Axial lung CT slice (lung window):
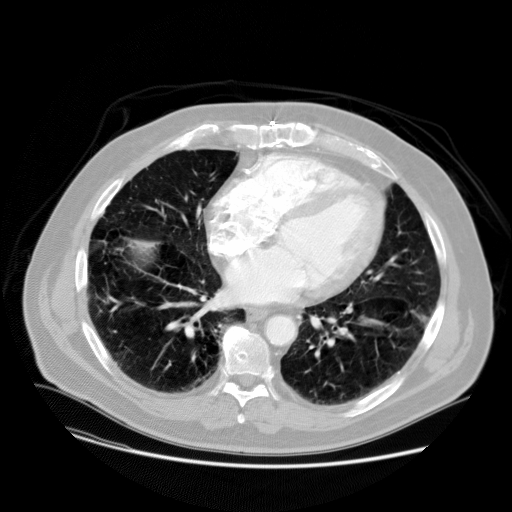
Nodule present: no